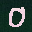
Label: 0